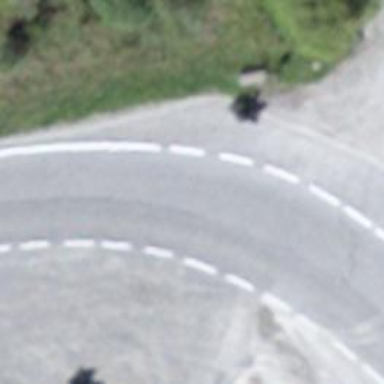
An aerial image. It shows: Tertiary road with asphalt surface.